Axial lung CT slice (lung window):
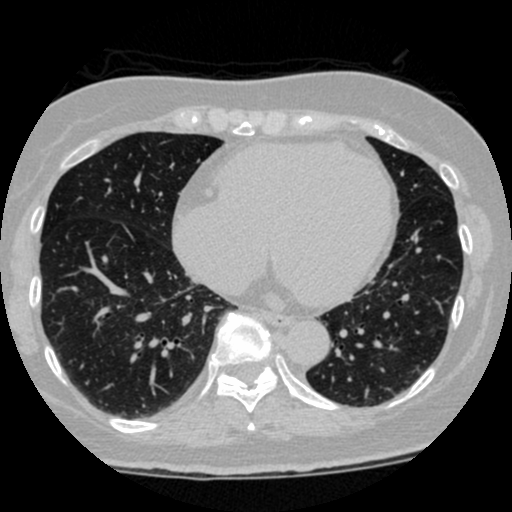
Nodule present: no